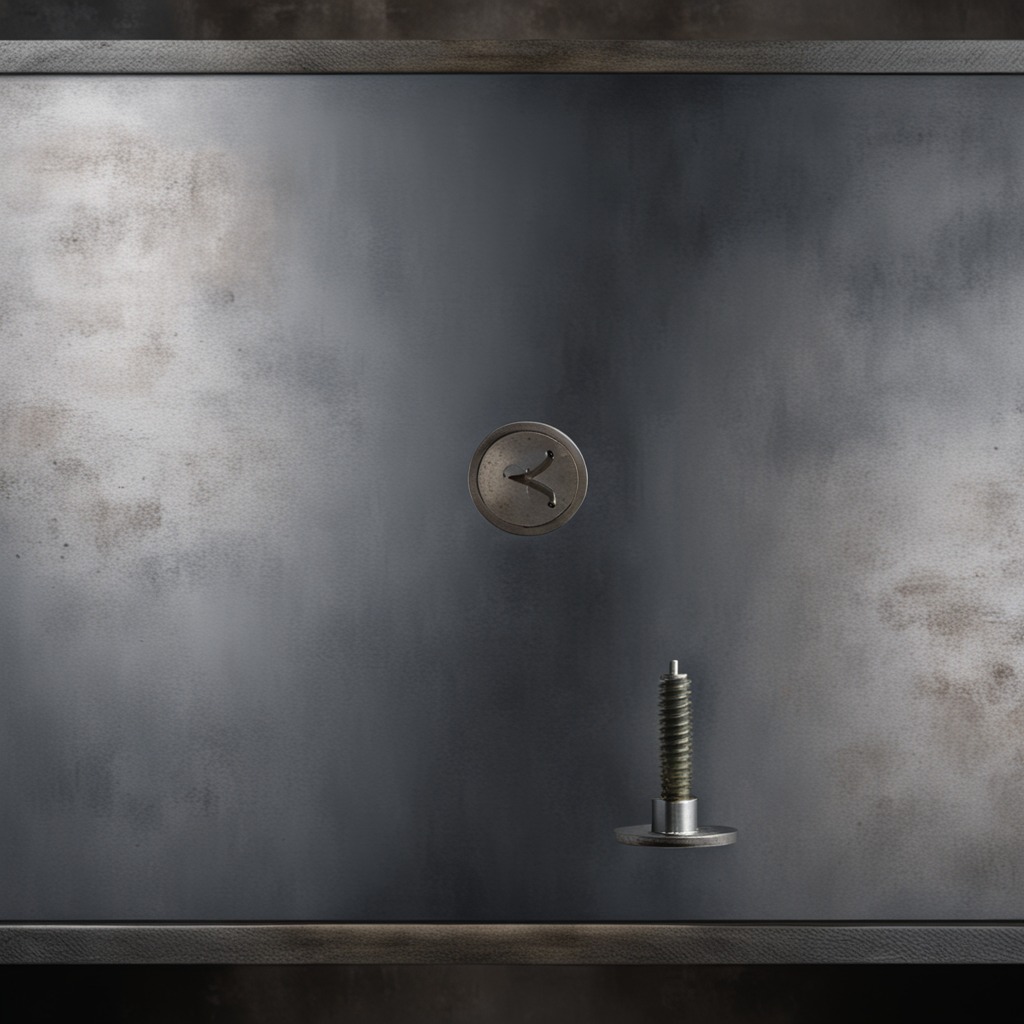
A metal screw is lying on a cold steel table in a mining workshop.